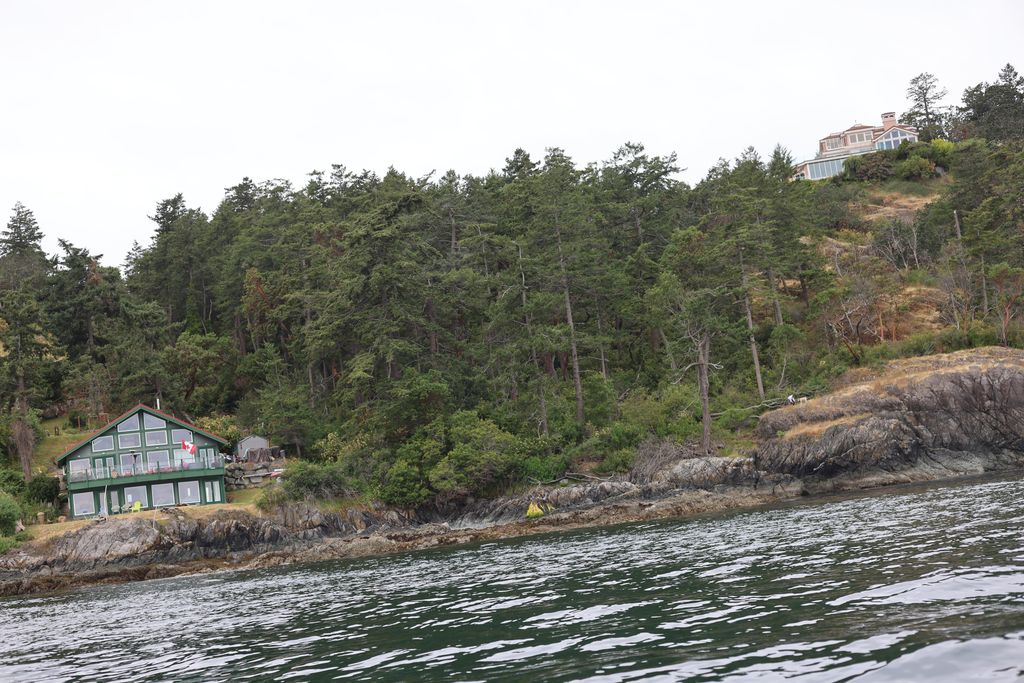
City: victoria